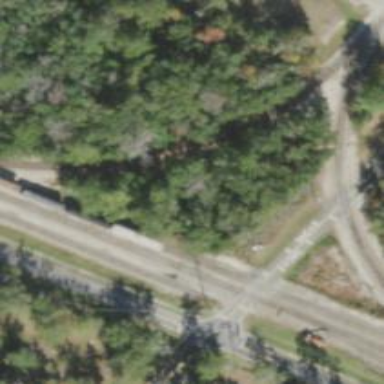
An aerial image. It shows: Railway spur junction.